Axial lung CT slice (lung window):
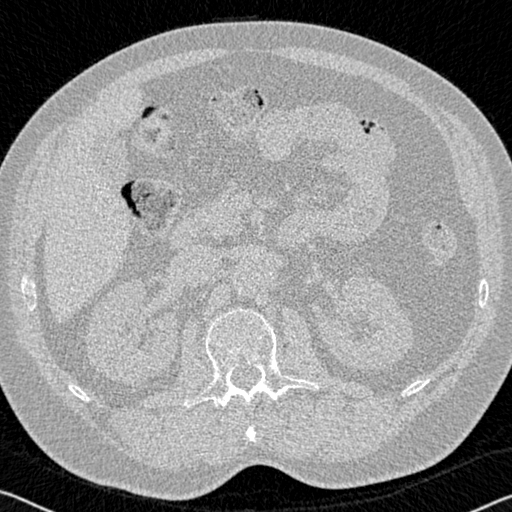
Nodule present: no